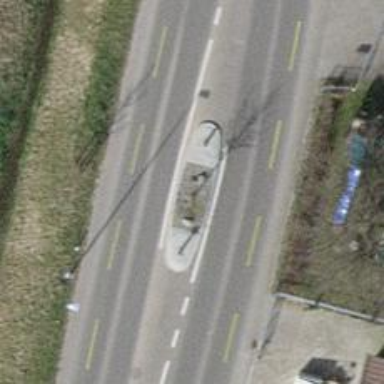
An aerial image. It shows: Traffic calming island.